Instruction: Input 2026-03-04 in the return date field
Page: home
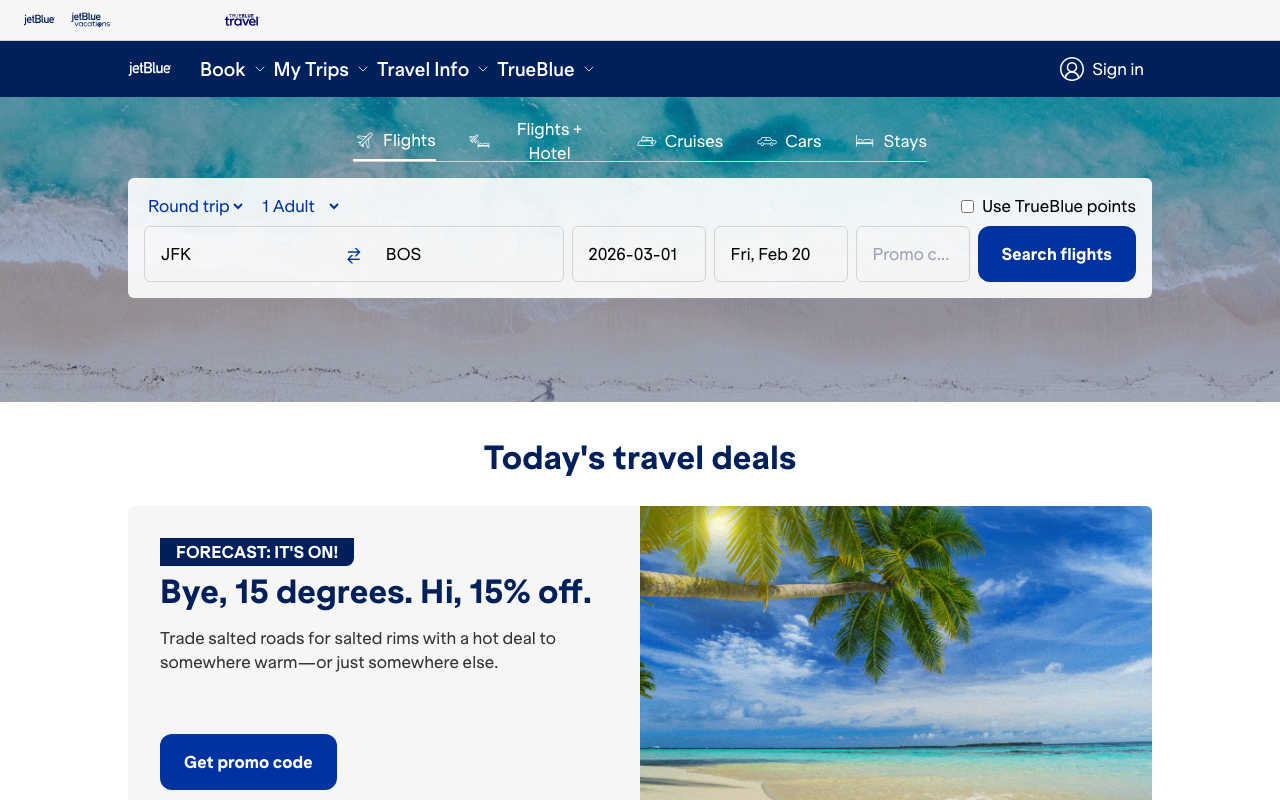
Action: type